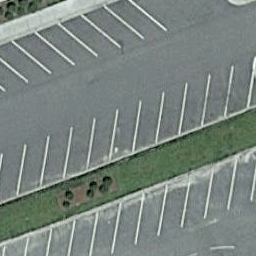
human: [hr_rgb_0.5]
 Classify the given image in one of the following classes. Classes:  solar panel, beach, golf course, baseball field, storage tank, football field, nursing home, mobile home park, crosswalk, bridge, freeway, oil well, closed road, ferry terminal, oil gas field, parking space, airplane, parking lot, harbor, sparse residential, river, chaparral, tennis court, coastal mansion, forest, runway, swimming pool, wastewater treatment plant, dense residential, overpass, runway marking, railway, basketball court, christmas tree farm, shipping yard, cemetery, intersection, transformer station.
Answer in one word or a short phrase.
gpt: parking space